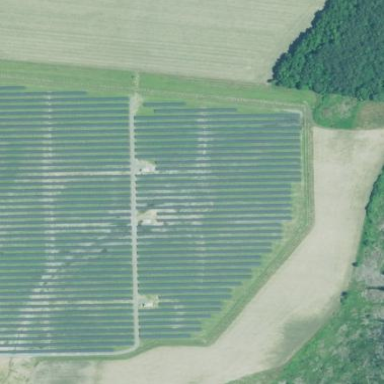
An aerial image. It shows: Solar photovoltaic power plant surrounded by fence.